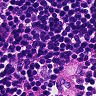
Metastatic tissue present: no